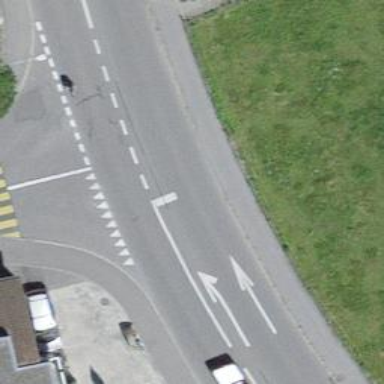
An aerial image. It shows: Bus stop along the road.